Platform: macOS
Application: Chrome
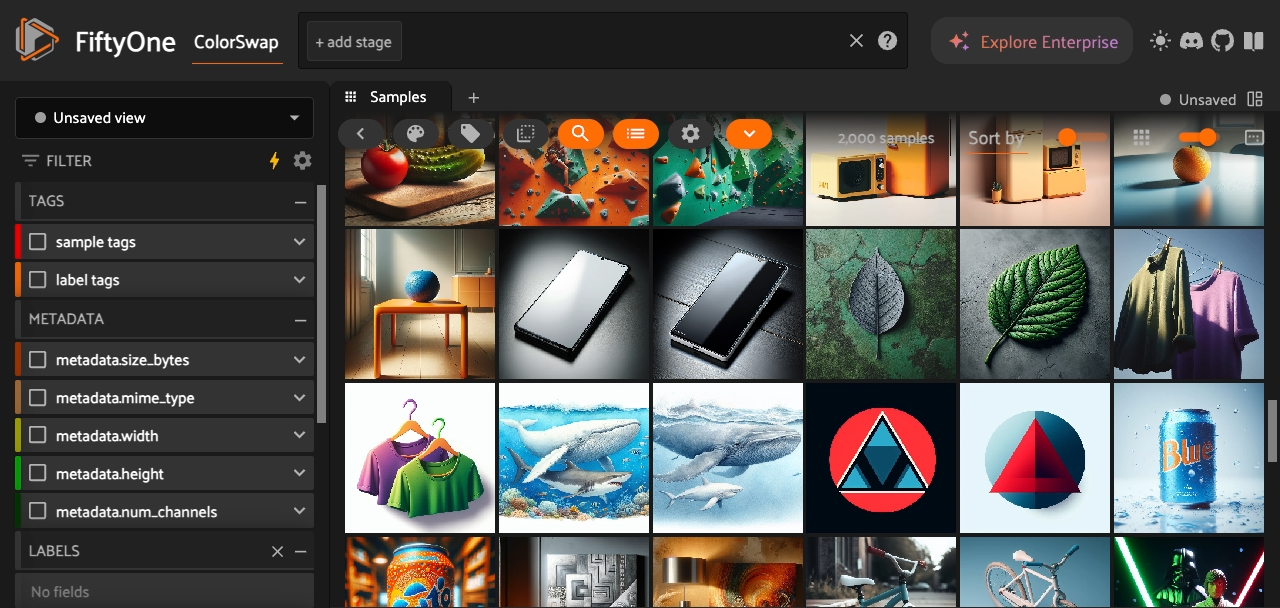
task_description: Minimize or collapse the metadata group in the sidebar
action_type: click
element_info: Icon
steps_since_start: 1